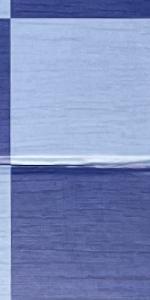
Label: Empty